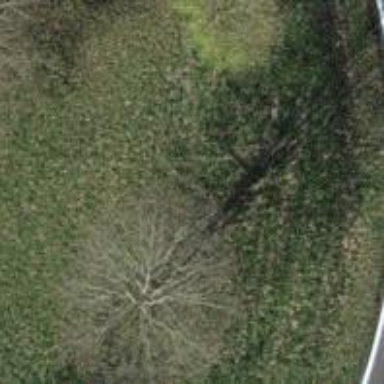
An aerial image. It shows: Beautiful tree in nature.